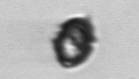
Label: Kryptoperidinium_triquetrum